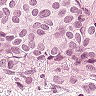
Metastatic tissue present: yes